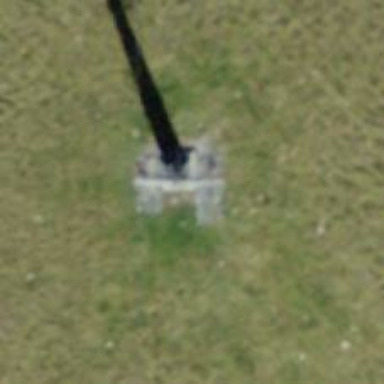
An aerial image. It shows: Pylon for aerialway.